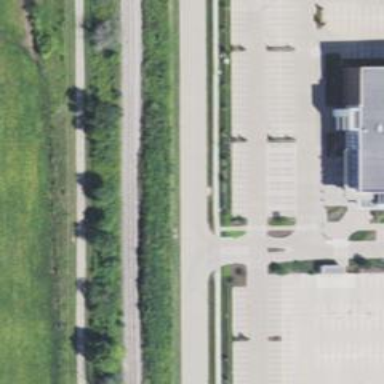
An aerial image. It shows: Service road and path running parallel to it.